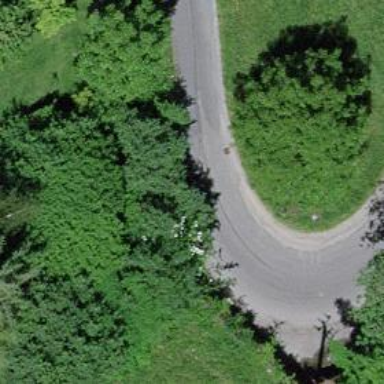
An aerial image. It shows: Unclassified road with asphalt surface.